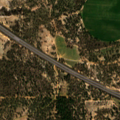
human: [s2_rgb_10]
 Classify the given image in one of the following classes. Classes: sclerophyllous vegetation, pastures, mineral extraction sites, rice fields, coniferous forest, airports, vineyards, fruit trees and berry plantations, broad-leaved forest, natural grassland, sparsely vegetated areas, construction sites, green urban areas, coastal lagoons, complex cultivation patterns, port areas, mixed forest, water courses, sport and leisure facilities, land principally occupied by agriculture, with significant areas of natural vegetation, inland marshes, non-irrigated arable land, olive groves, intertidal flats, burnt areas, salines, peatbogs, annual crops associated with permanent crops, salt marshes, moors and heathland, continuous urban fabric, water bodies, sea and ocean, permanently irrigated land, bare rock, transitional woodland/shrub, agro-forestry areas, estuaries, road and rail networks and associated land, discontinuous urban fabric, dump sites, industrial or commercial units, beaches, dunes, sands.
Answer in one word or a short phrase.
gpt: permanently irrigated land, agro-forestry areas, mixed forest